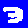
Digit: 3